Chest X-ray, AP view. Patient: 32 years old, sex M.
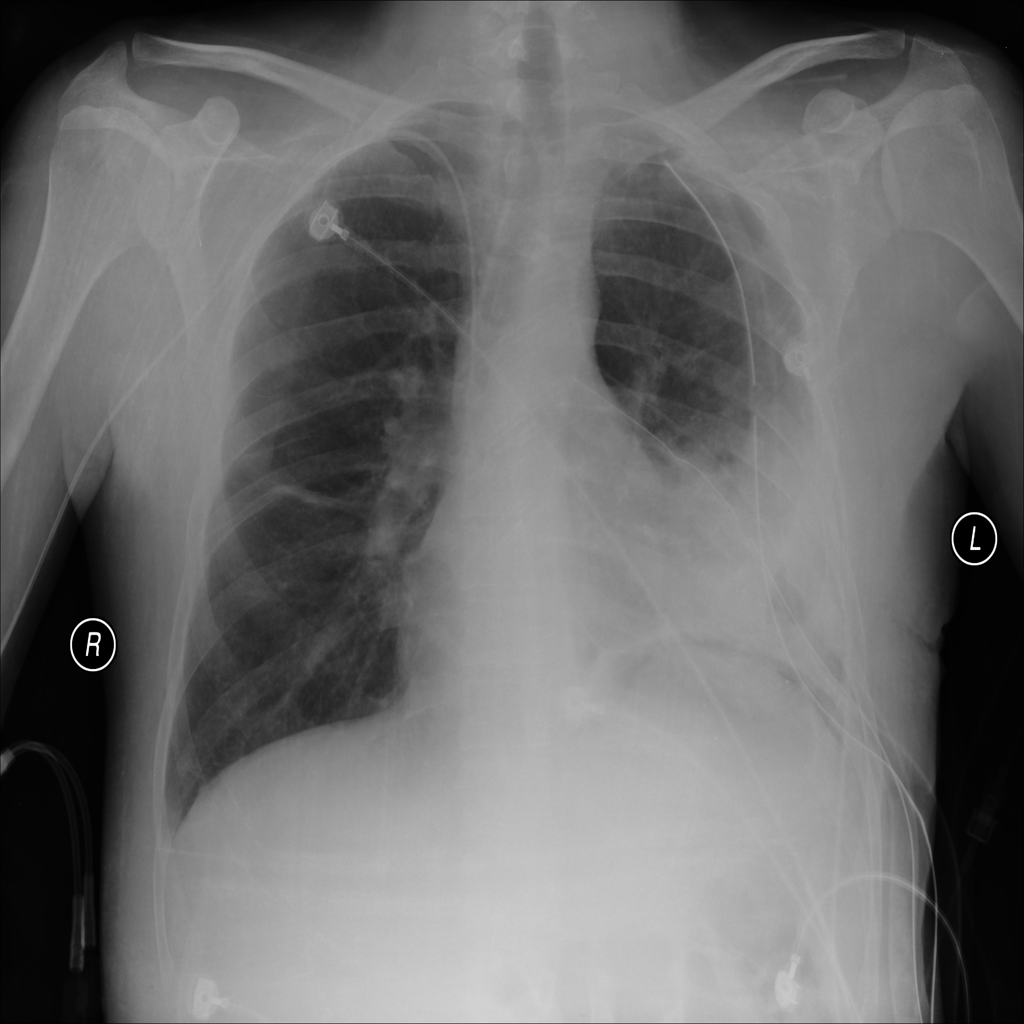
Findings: No Finding